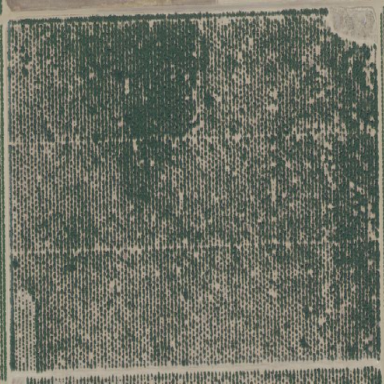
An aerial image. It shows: Orchard filled with walnut trees.